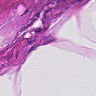
Metastatic tissue present: no